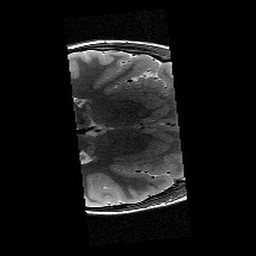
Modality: T2w
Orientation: axial
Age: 11
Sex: male
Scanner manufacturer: siemens
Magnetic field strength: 3 T
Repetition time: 9.23 s
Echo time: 0.067 s